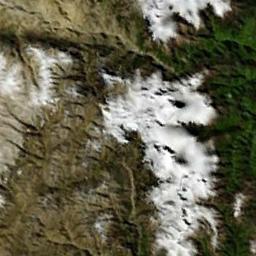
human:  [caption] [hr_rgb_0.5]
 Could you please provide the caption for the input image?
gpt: There are many plants on the snowberg .

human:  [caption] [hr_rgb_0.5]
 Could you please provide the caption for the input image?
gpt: The snow on the snowy mountains is distributed at the junction of brown and green mountains .

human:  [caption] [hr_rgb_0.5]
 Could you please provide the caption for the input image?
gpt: The snow berg is consist of green plants,Bare land and white snow .

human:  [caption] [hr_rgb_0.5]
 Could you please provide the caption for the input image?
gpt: The snowberg is covered with glaciers and vegetation and the snowberg also is partly exposed .

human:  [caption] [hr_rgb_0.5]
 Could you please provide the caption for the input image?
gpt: There are some snow on the snowberg .